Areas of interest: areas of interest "Wuxi China National Industry and Commerce Museum"
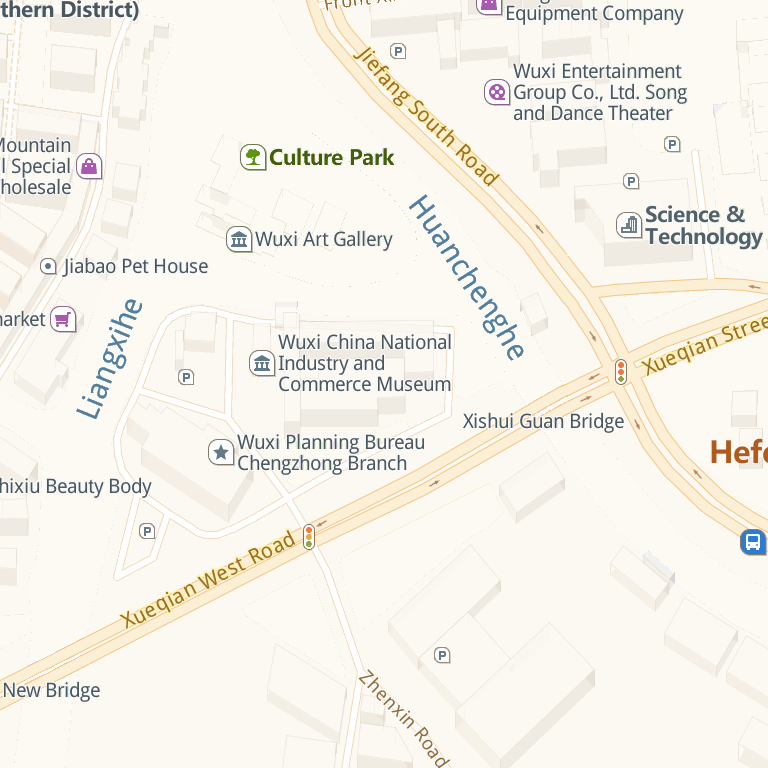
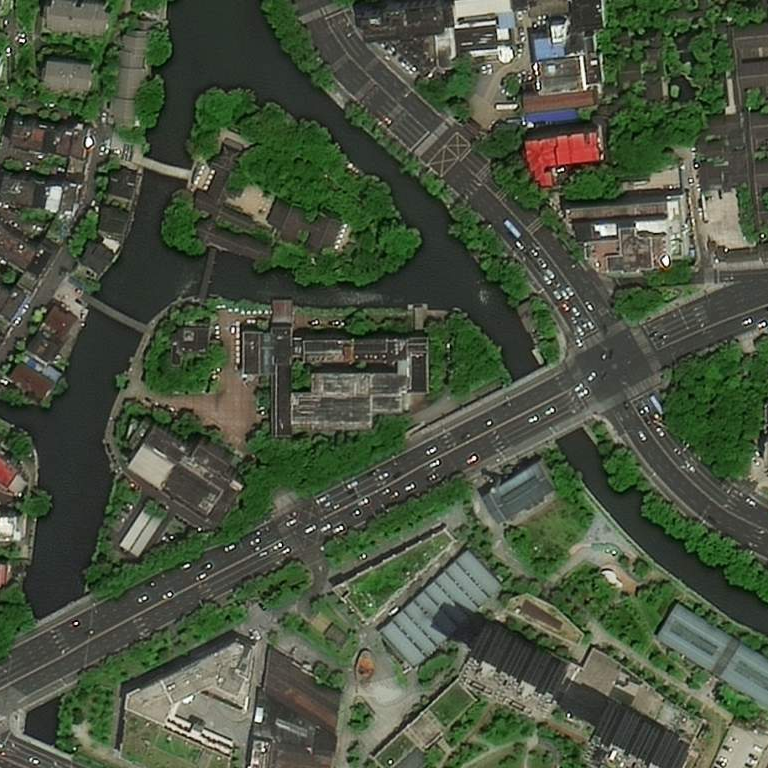